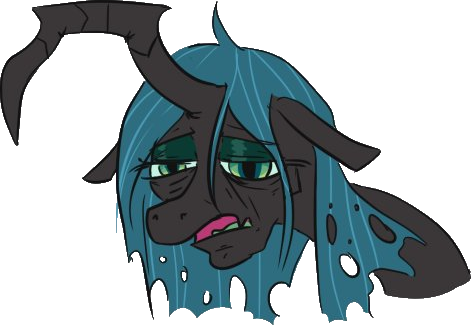
Label: 5_Yes_Honey